Brain MRI, t1w sequence, axial 2D slice.
Patient: age 26, sex F, weight 78 kg, height 1.78 m
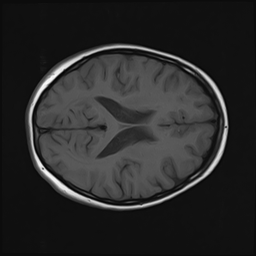